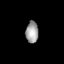
Tissue: skin
Cell type: Epithelial cells
Senescence score: 0.9225
Nuclear area (px): 265
Mean DAPI intensity: 158.691